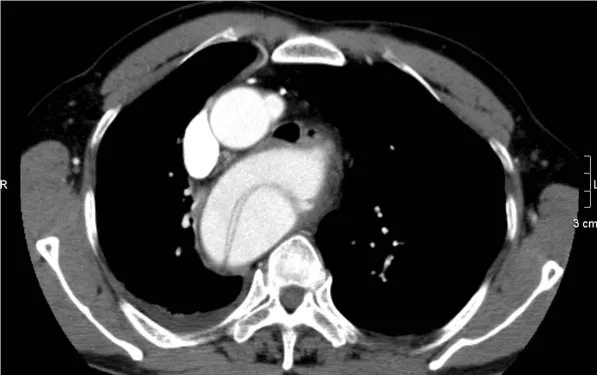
CTA demonstrated a right-sided aortic arch and a right descending thoracic aorta, a type B aortic.
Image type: radiology (ct)